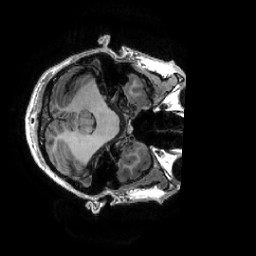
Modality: T1w
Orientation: axial
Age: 31
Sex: male
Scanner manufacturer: ge
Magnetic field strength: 3 T
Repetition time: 0.0073 s
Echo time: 0.003 s